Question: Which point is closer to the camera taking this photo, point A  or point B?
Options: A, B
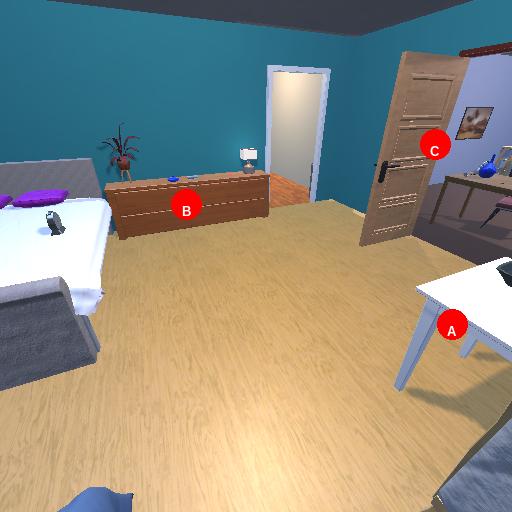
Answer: A